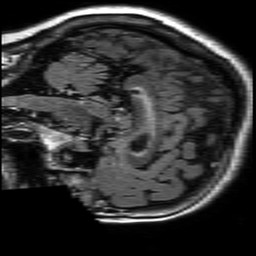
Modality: FLAIR
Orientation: sagittal
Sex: female
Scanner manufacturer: philips
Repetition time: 11 s
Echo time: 0.125 s